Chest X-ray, AP view. Patient: 64 years old, sex M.
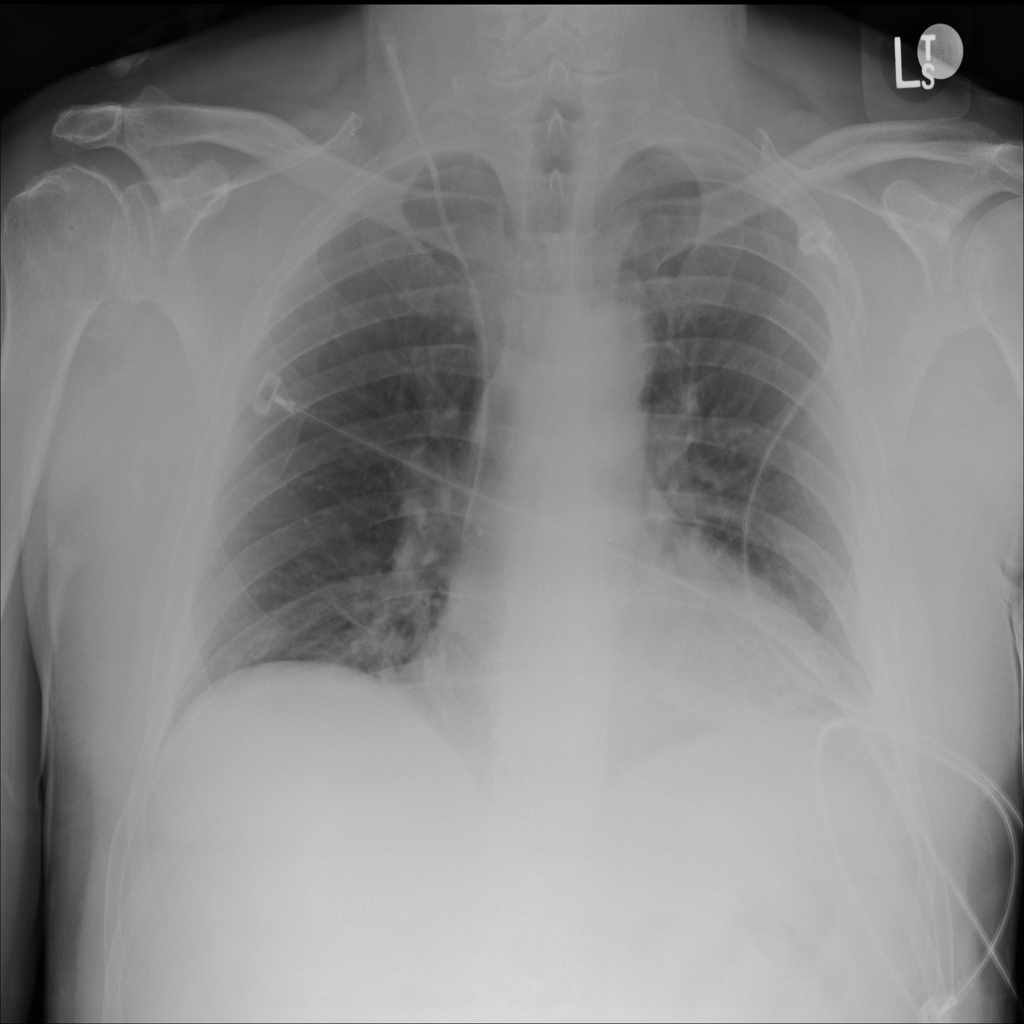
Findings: No Finding